Question: i m developing my project in asp.net MVC-3.
In these in one module i created a view for creation of team.
In that there is one dropdown list of Project name.
and a listbox(ListBox-1) to display the members of the selected project from dropdownlist.
and there is another listbox(ListBox-2) to transfer/select the selected or all records(member's names) in it.
which is done perfectly using javascript.
I have to save all the data in database of that form.
in that i have to save the list of team members which are displayed in 2nd listbox(ListBox-2) in the database. And these my question that How to fetch the data of that listbox(ListBox-2) and save it in the database field?
Below is my create team view...

In this form 1st dropdown list displays the project names
And there are two Listbox below the Dropdownlist which are used to display the member names of the project
view code of the listbox is as below..
'''
Dropdownlist for Project
<%: Html.DropDownListFor(model => model.availableproject, new SelectList(ViewBag.Projects as System.Collections.IEnumerable, "project_id", "project_name"),"Select Project", new { id = "ddlCars" }) %>
code of listbox.
<div class="ddlModels" style="float:left; ">
<%-- <%: Html.ListBox("projectmembers_id") %> --%>
<%: Html.ListBoxFor(Models => Models.availableuser, new SelectList(Enumerable.Empty<SelectListItem>(), "user_id", "user_login_name"),
new { id = "ddlModels2" }) %>
</div>
<div style="display:inline; float:left; margin-left:5px; margin-right:5px; margin-top:10px;">
<input type="button" name="add" id="alladd" onclick="CopyListsall();" value=">>" style="width:27px; height:15px; font-size:8px; color:#56a1d6;"/><br />
<input type="button" name="add" id="add" onclick="CopyLists();"value=">" style="width:27px; height:15px; font-size:8px; color:#56a1d6;"/><br /><br />
<input type="button" name="remove" id="allremove" onclick="RemoveListsall();" value="<<" style="width:27px; height:15px; font-size:8px; color:#56a1d6;" /><br />
<input type="button" name="remove" id="remove" onclick="RemoveLists();" value="<" style="width:27px; height:15px; font-size:8px; color:#56a1d6;" />
</div>
<div class="ddlModels" style="float:left;">
<%: Html.ListBoxFor(Models => Models.availableuser, new SelectList(Enumerable.Empty<SelectListItem>(), "user_id", "user_login_name"),
new { id = "ddlModels1" }) %>
<%-- <%: Html.ListBox("projectmembers_id") %>--%>
</div>
'''
code of the model (.cs file)
'''
namespace ProjectManagementSystem.Models
{
public class TeamCreate
{
[Required(ErrorMessage = "Empty Not Allow")]
public int team_id { get; set; }
[Required(ErrorMessage = "Empty Not Allow")]
[DisplayName("Team Name")]
public string team_name { get; set; }
[Required(ErrorMessage = "Empty Not Allow")]
public int project_id { get; set; }
[Required(ErrorMessage = "Empty Not Allow")]
public string project_name { get; set; }
[Required(ErrorMessage = "Empty Not Allow")]
public int projectmembers_id { get; set; }
[Required(ErrorMessage = "Empty Not Allow")]
public int projectmemberuser_id { get; set; }
[Required(ErrorMessage = "Empty Not Allow")]
public int user_id { get; set; }
public int SerialNumber { get; set; }
[Required(ErrorMessage = "Empty Not Allow")]
[DisplayName("Team Leader")]
public string user_real_name { get; set; }
[Required(ErrorMessage = "Empty Not Allow")]
public int technology_skill_id { get; set; }
[Required(ErrorMessage = "Empty Not Allow")]
public string technology_skill_name { get; set; }
[Required(ErrorMessage = "Empty Not Allow")]
public string team_description { get; set; }
[Required(ErrorMessage = "Empty Not Allow")]
public int leader_id { get; set; }
public bool t1 { get; set; }
public List<user_master> availableuser;
public List<project_master> availableproject;
public List<team_master> availableteam;
public List<team_to_user> availableteamuser;
public List<technology_skill_master> availabletechnology;
public List<int> SelectSkill { get; set; }
public List<int> lbtechnologyskillname2 { get; set; }
public List<int> ddlModels { get; set; }
public List<int> ddlModels1 { get; set; }
}
}
'''
2nd .cs file to fetch the data..
'''
using System;
using System.Collections.Generic;
using System.Linq;
using System.Web;
namespace ProjectManagementSystem.Models
{
public class TeamCreateFetch
{
private int counter = 1;
//ProjectManagementSystemEntities3 pb = new ProjectManagementSystemEntities3();
public static IList<TeamCreate> all()
{
IList<TeamCreate> result =
(IList<TeamCreate>)HttpContext.Current.Session["team1"];
if (result == null)
{
ProjectManagementSystemEntities3 pb = new ProjectManagementSystemEntities3();
HttpContext.Current.Session["team1"] = result =
( from l in pb.team_master
join u in pb.user_master
on l.user_id equals u.user_id
select new TeamCreate
{
//SerialNumber= counter++,
team_id= l.team_id,
user_id = u.user_id,
team_name= l.team_name,
user_real_name=u.user_real_name,
}
return result;
}
}
}
'''
My database is as below...
'''
team_id
team_name
user_id(FK with user_id of "user_master")
team_description
'''
'''
user_id(PK)
user_real_name
'''
'''
team_id (FK with team id of "team_master")
user_id (FK with user_id of "user_master")
'''
Now i have to save the value of 2nd ListBox in the table "team_to _user" in user_id field.
thanks in advance
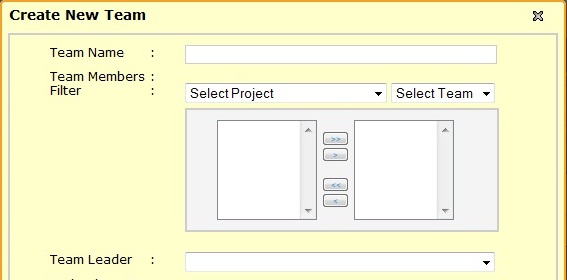
Answer: I suggest doing away with the dual list boxes and implement it as a single MultiSelectListBox.
The Model
'''
public class MyClass {
[Required]
[Display(Name = "Items Selected (Use ctl + click to select multiple)")]
public int[] SelectedItems { get; set; }
public IEnumerable<ItemDTO> Items { get; set; }
}
public class ItemDTO {
public int ID { get; set; }
public string Name { get; set; }
}
'''
The View
'''
@Html.LabelFor(model => model.SelectedItems):
@Html.ListBoxFor(model => model.SelectedItems, new MultiSelectList(Model.Items, "ID", "Name", Model.SelectedItems))
@Html.ValidationMessageFor(model => model.SelectedItems)
'''
In your controller, just loop thru the SelectedItems array and save each